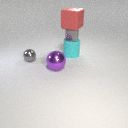
large cyan rubber cylinder below small gray metal cube